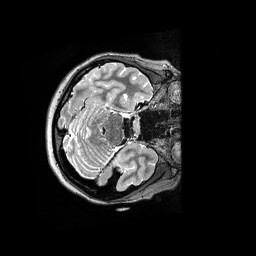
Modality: T2w
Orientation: axial
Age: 21
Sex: female
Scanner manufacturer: siemens
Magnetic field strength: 3 T
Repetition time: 3.2 s
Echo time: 0.564 s